三年级 · 算术
下图是笔算两位数乘两位数的计算过程, 第一步得数是 A, 第二步得数是 B, A 与 B 比较, ( )。

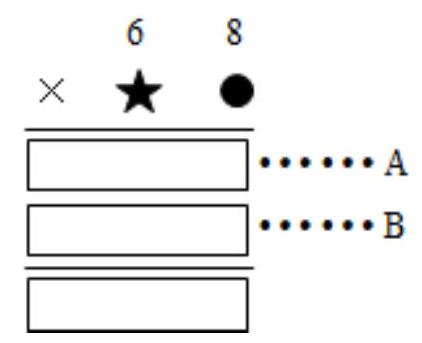
A. $\mathrm{A}>\mathrm{B}$
B. $\mathrm{A}<\mathrm{B}$
C. $A=B$
D. 无法确定
答案: B
解析: $\mathrm{B}$

【分析】在进行两位数乘两位数的笔算时, 要用第二个乘数的个位、十位分别去乘第一个乘数, 得到
的结果分别从个位、十位开始写起。个位乘得的数表示几个一, 十位乘得的数表示几个十, 所以十位乘得的数一定比个位乘得的数大。

【详解】根据两位数乘两位数紧式意义, 十位乘得的数表示几个十, 比个位乘得的数大。在此坚式中 $A$ 表示个位乘得的数, $B$ 表示十位乘得的数, 所以 $A<B$ 。

故答案为: B

【点睛】本题考查学生对于两位数乘两位数坚式的意义。在坚式计算时, 十位乘得的数是从十位开始写的, 表示的是几个十, 是一定比个位乘得的数大的。